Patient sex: F
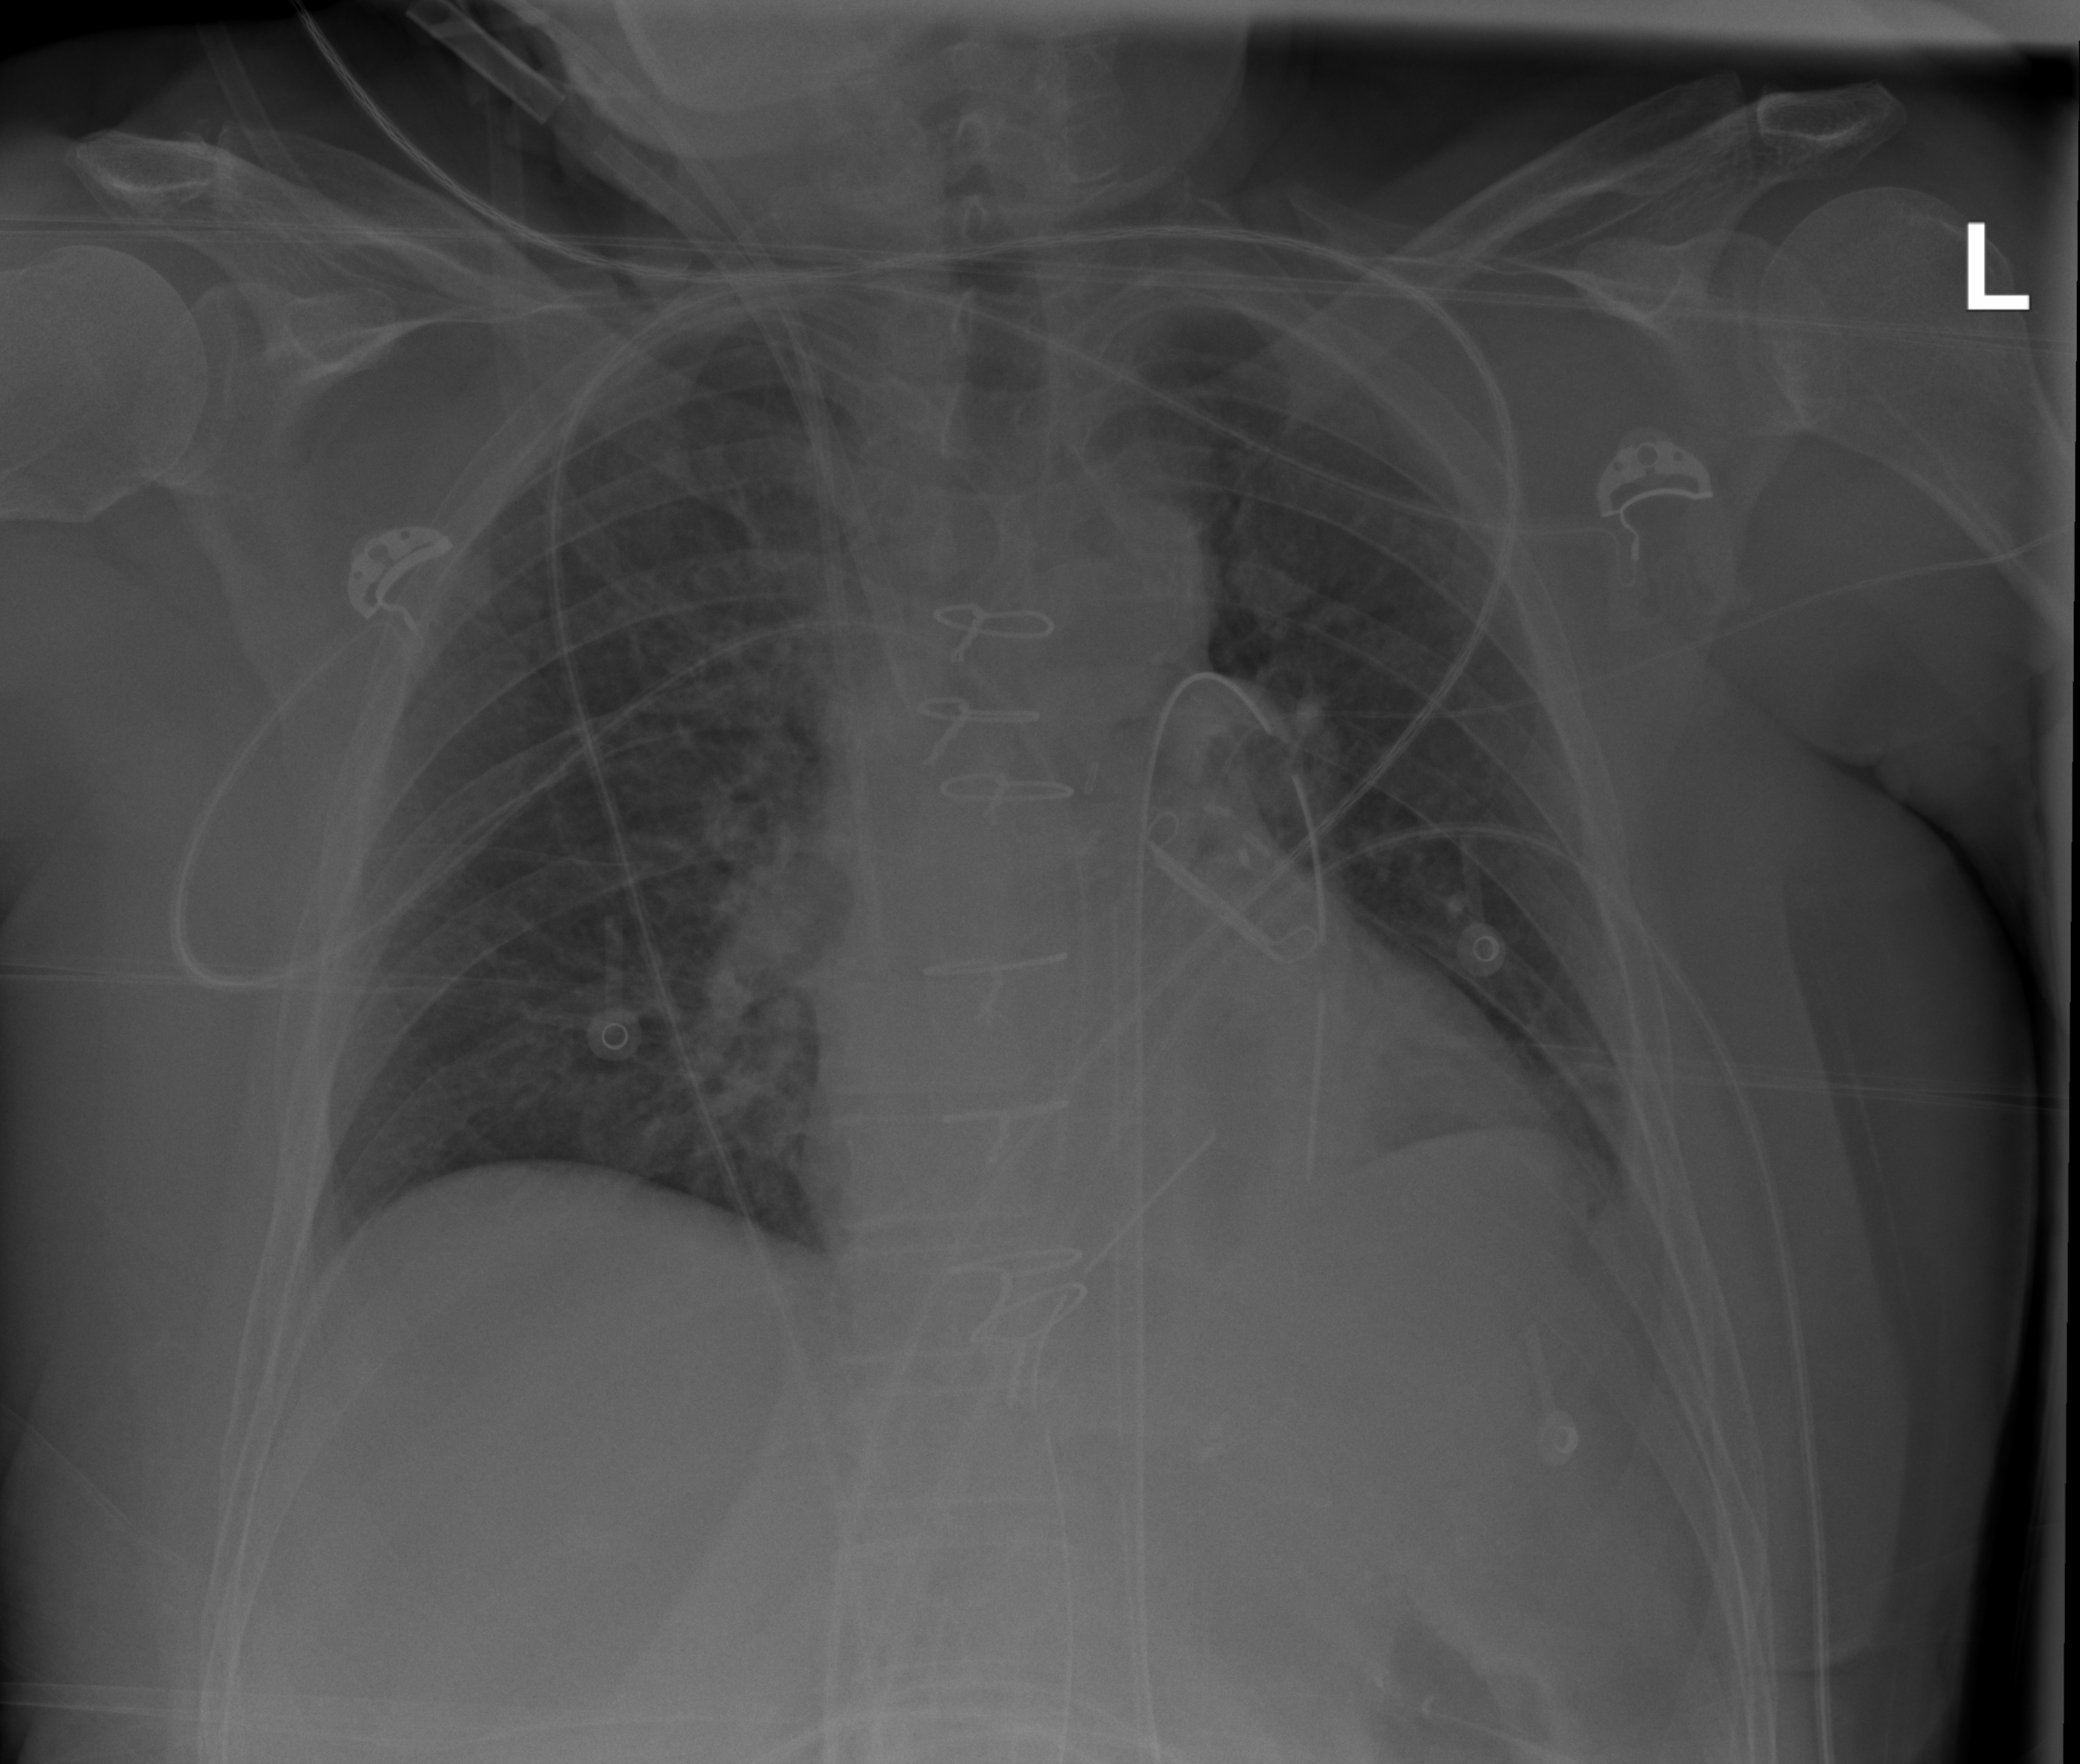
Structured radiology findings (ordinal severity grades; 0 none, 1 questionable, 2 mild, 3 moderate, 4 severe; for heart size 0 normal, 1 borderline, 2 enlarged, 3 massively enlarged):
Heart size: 0
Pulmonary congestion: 2
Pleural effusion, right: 0
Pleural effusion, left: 0
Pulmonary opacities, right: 0
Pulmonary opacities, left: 0
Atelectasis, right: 0
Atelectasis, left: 0